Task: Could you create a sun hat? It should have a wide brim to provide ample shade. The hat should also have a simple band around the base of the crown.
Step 108:
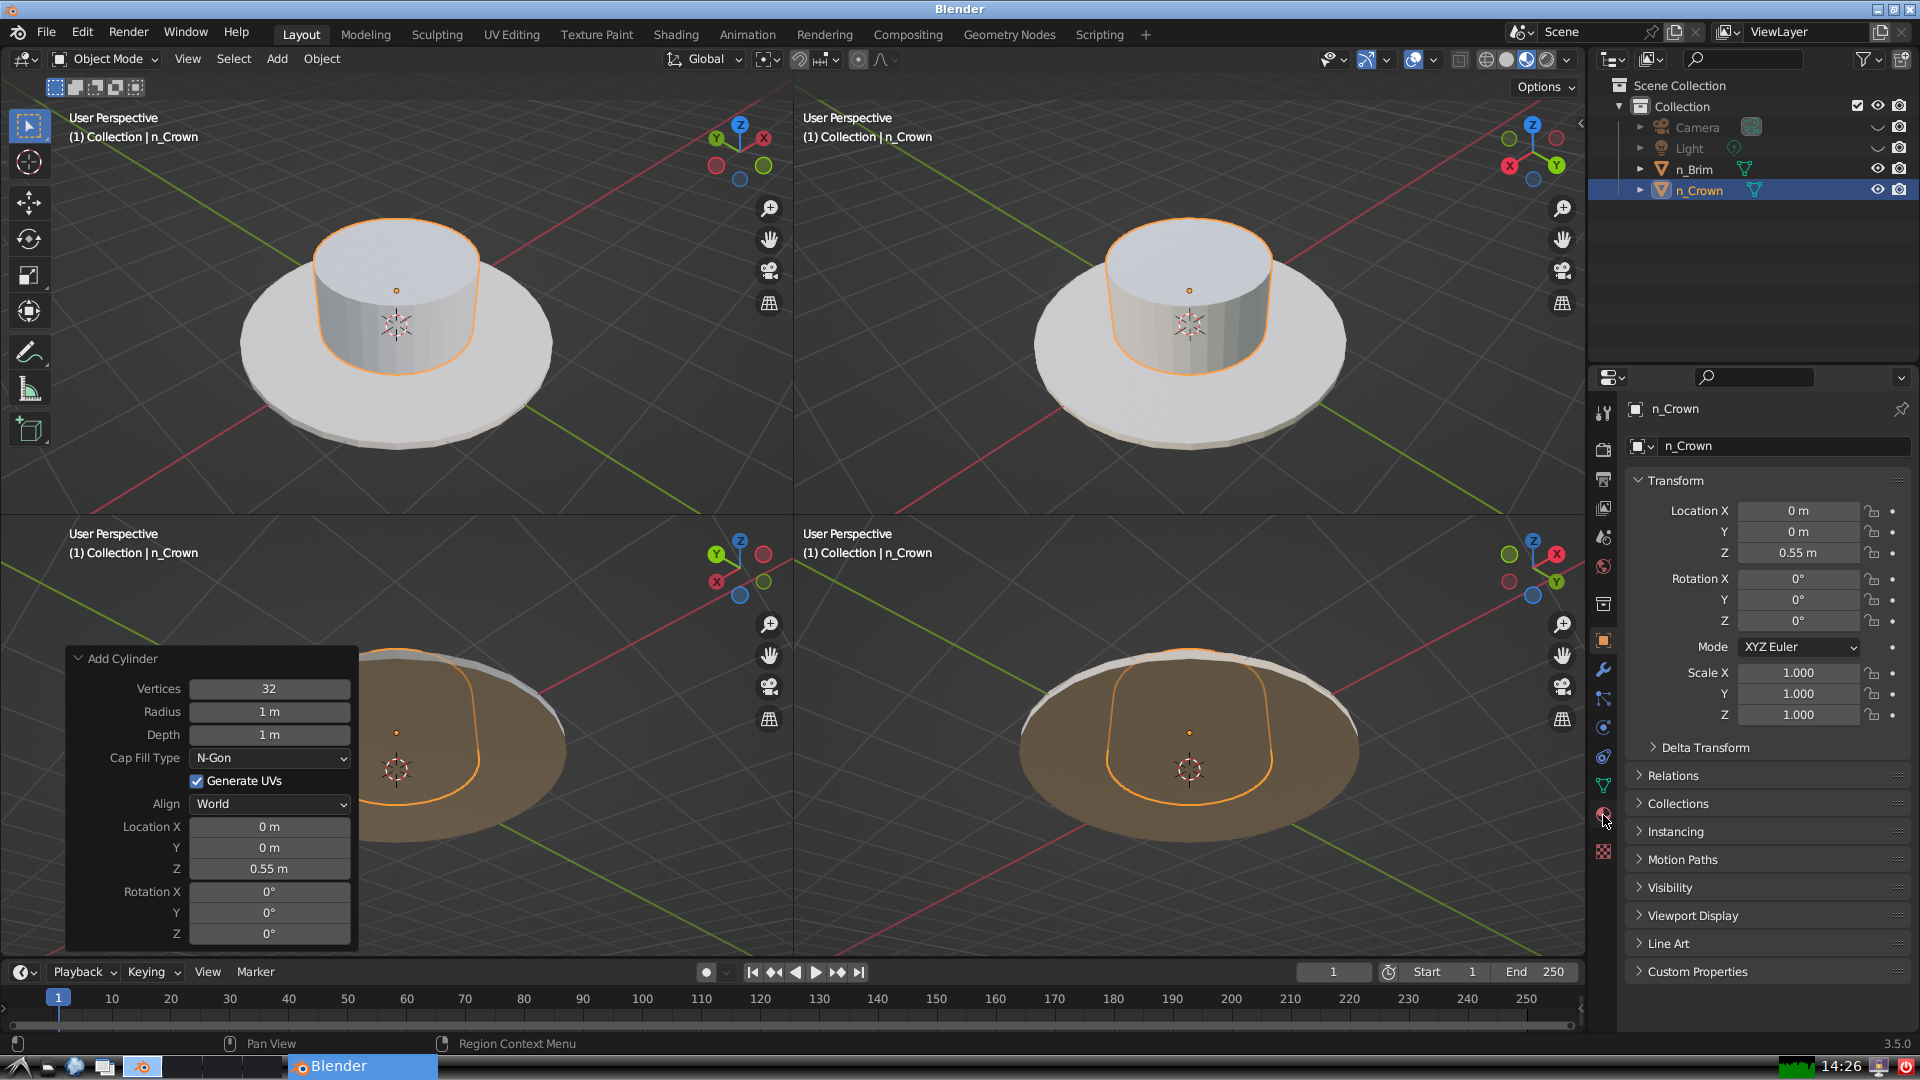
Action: click: no